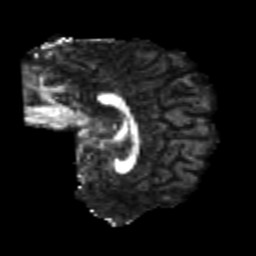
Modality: FA
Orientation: sagittal
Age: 20
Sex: male
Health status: healthy
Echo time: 0.074 s